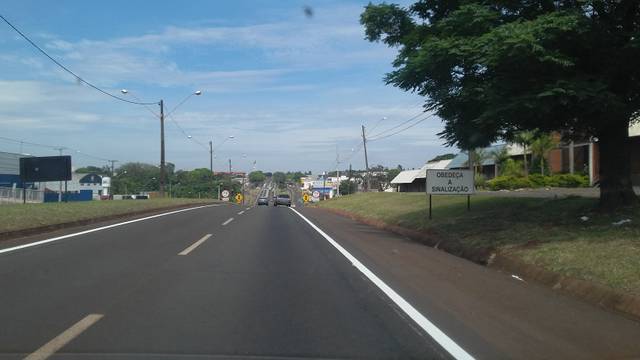
Region: Brazil
Coordinates: -23.293, -51.128